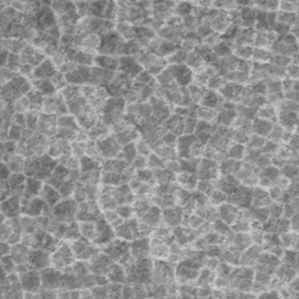
Label: frost